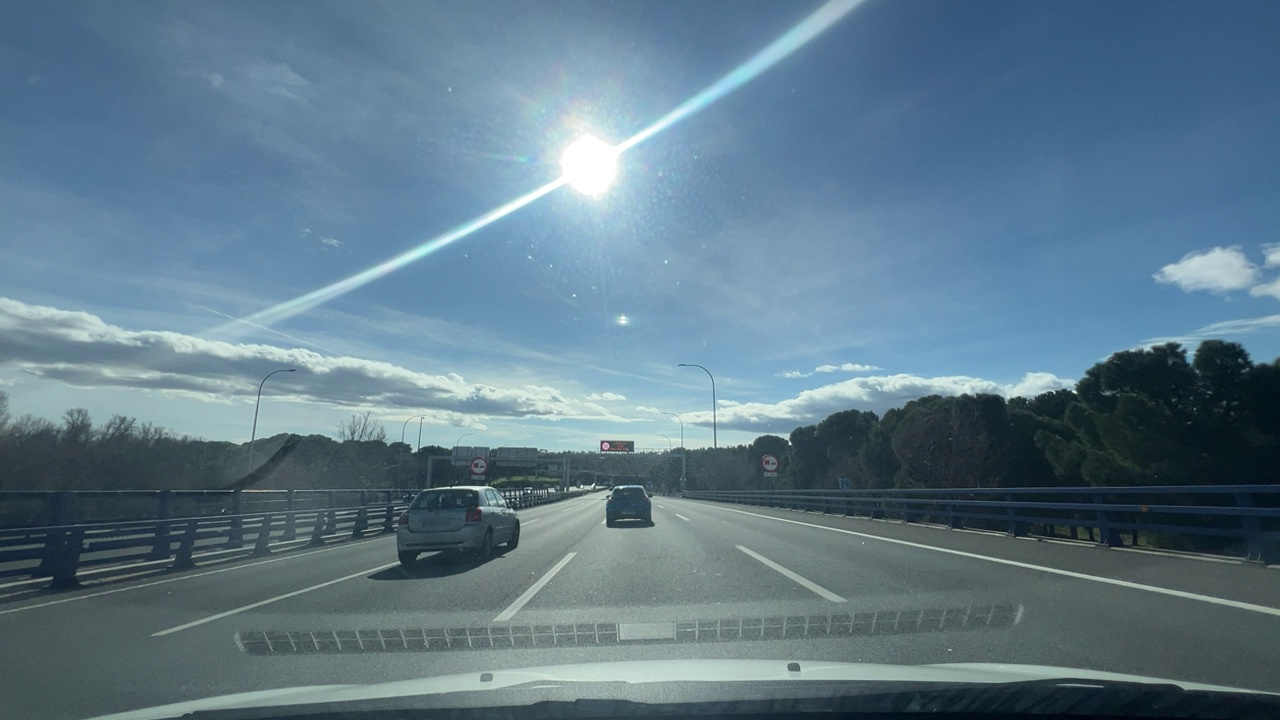
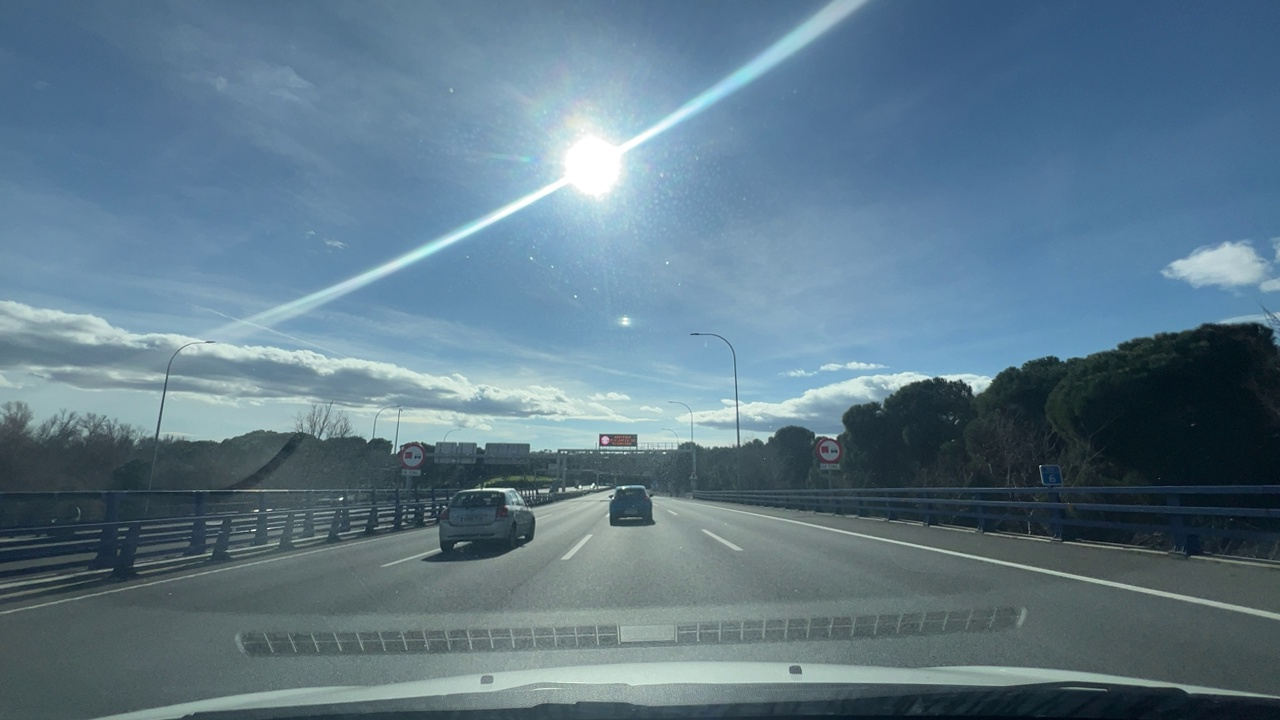
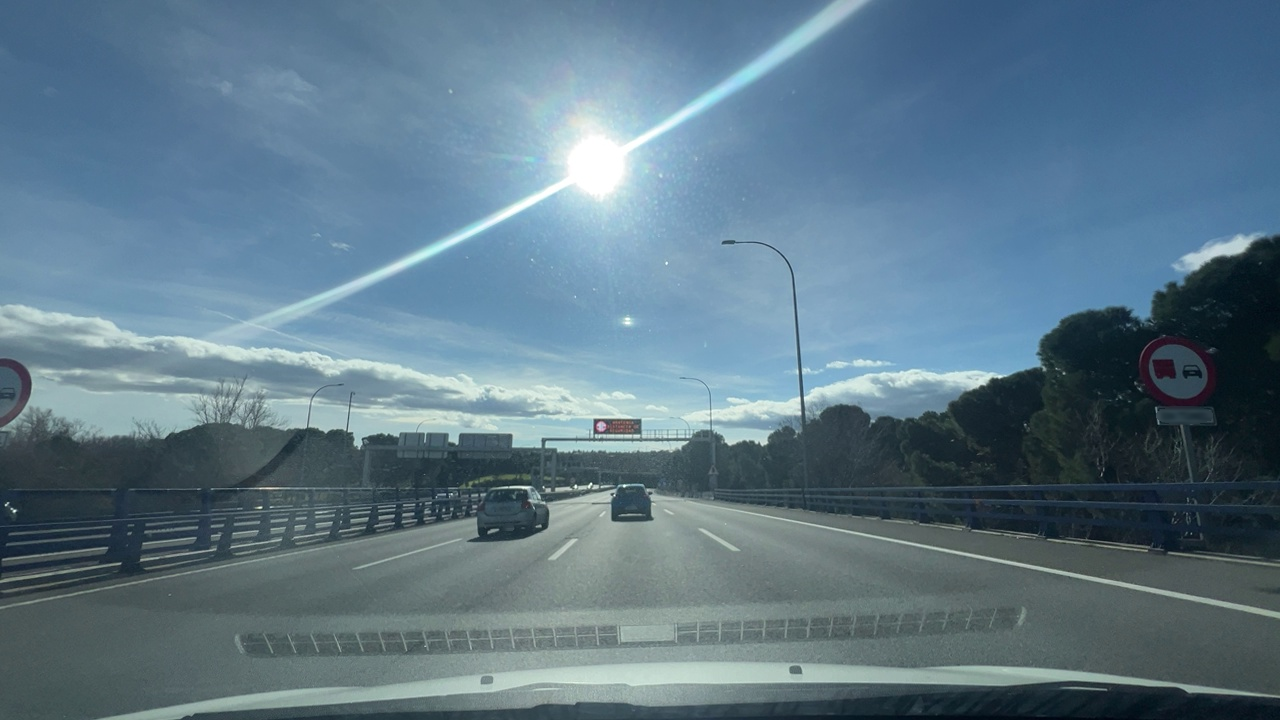
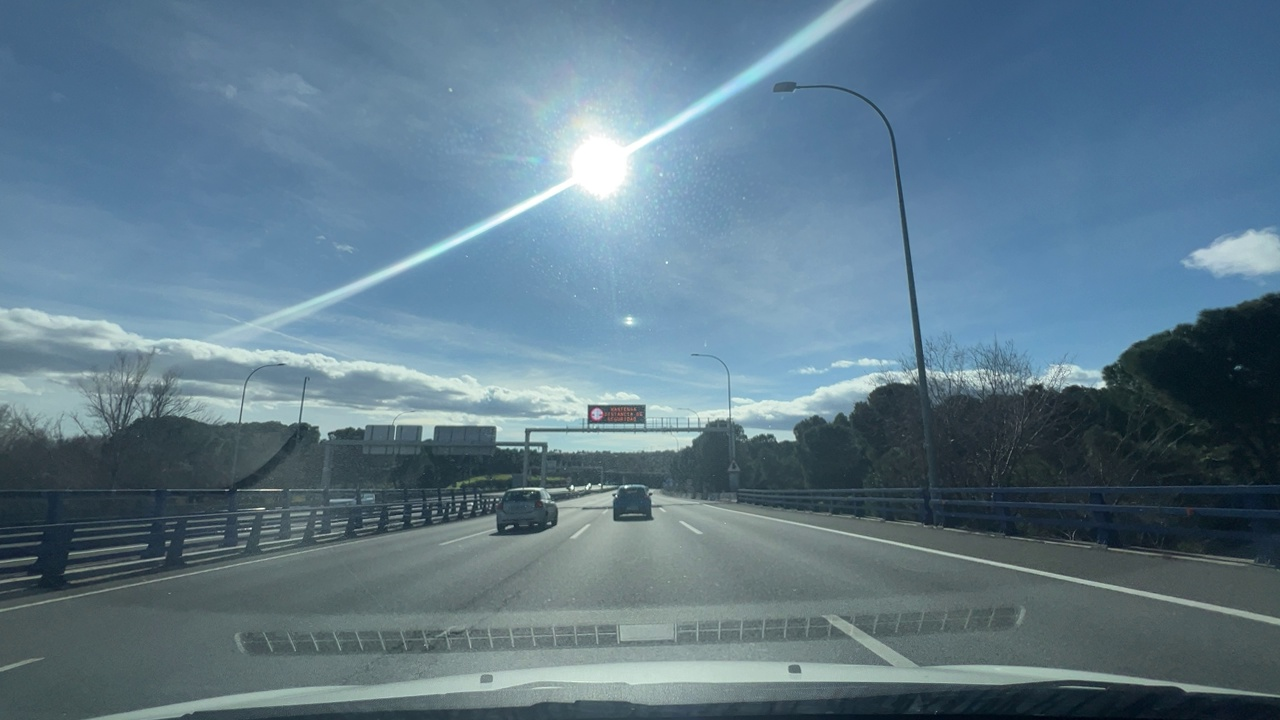
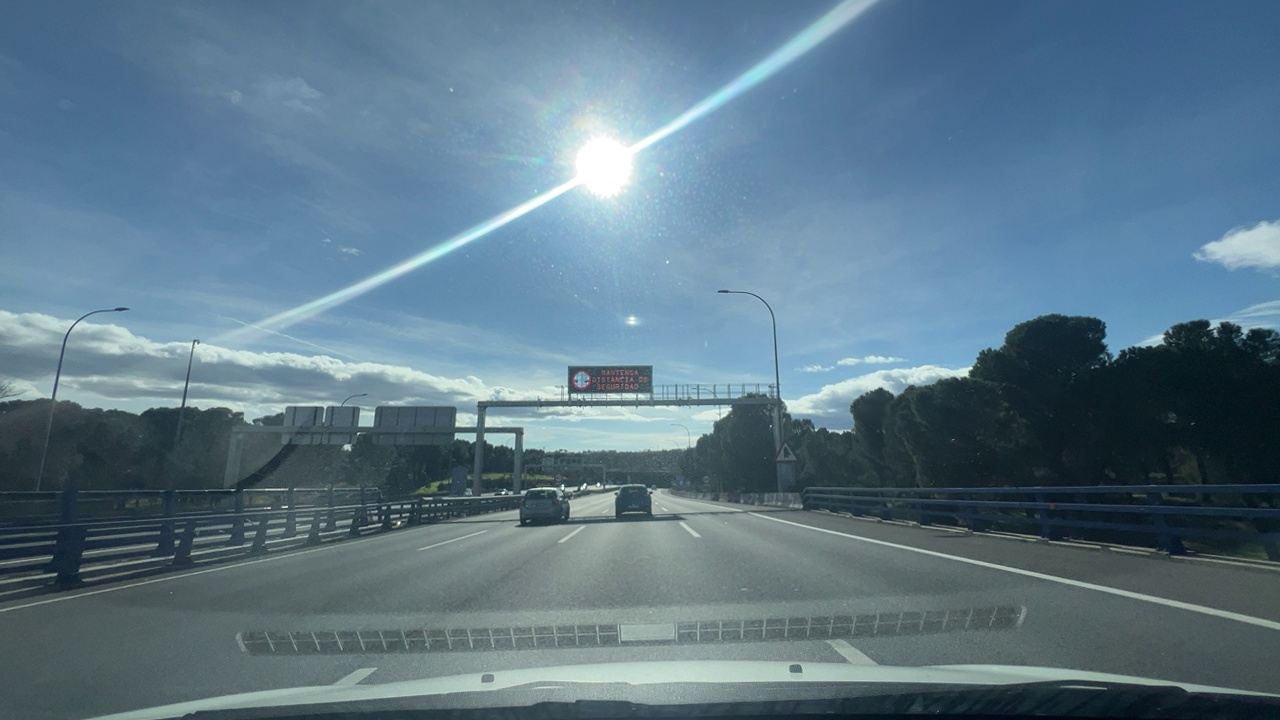
Situation: empty
Question: Is the ego vehicle traveling on a highway?
Answer: Yes
Reasoning: The ego vehicle is traveling inside a highway, this can be seen from the signage on the left and right

Situation: empty
Question: Is the ego vehicle entering or exiting a highway?
Answer: No
Reasoning: The vehicle is travelling in a highway, with no signs of entering or exiting, there are no acceleration or deceleration lanes visible

Situation: empty
Question: Are speed bumps, crosswalks, or construction-related obstacles present in the ego lane?
Answer: No
Reasoning: No obstacles are visible ahead, the road is clear

Situation: empty
Question: Do you observe any red traffic light regulating the ego lane?
Answer: No
Reasoning: No traffic lights regulating the ego lane can be seen